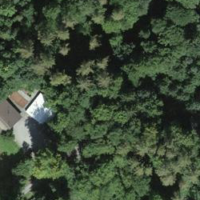
EUNIS habitat code: 44
Species observed at this site:
Lamium galeobdolon